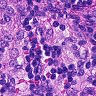
Metastatic tissue present: no